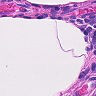
Metastatic tissue present: no